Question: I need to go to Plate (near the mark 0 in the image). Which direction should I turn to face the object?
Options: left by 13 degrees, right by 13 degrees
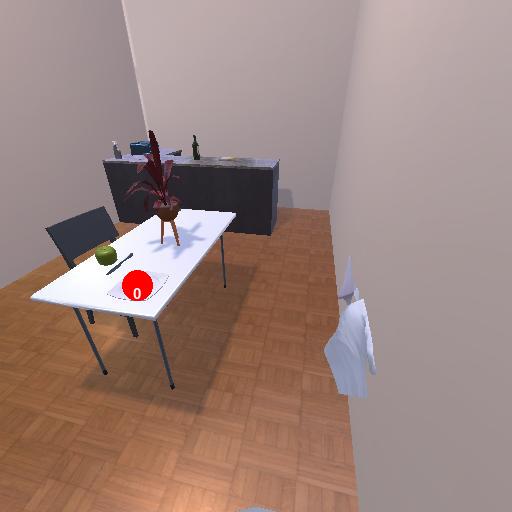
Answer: left by 13 degrees